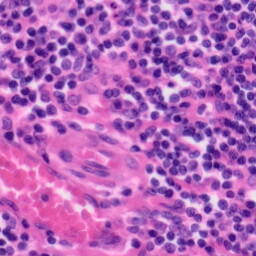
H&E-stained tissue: Tonsil